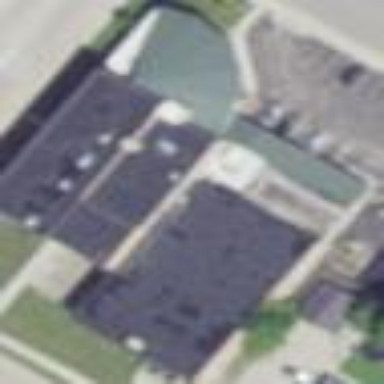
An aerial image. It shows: School building.